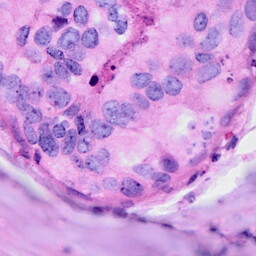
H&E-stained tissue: Breast